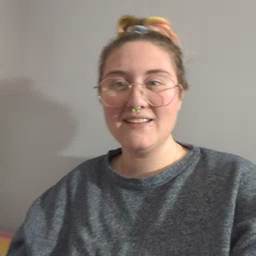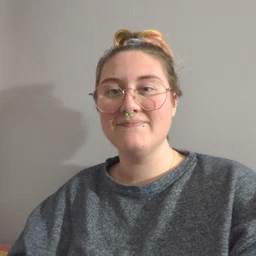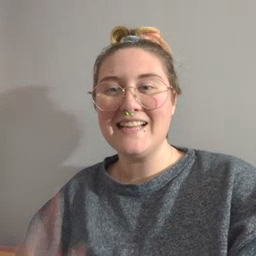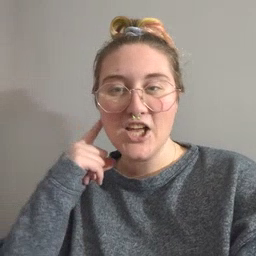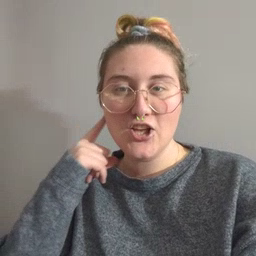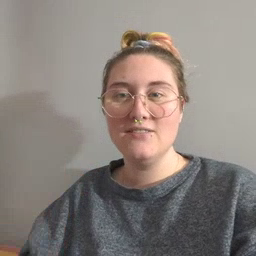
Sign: ear